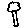
Label: tree